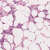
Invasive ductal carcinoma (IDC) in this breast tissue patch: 1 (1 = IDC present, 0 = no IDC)